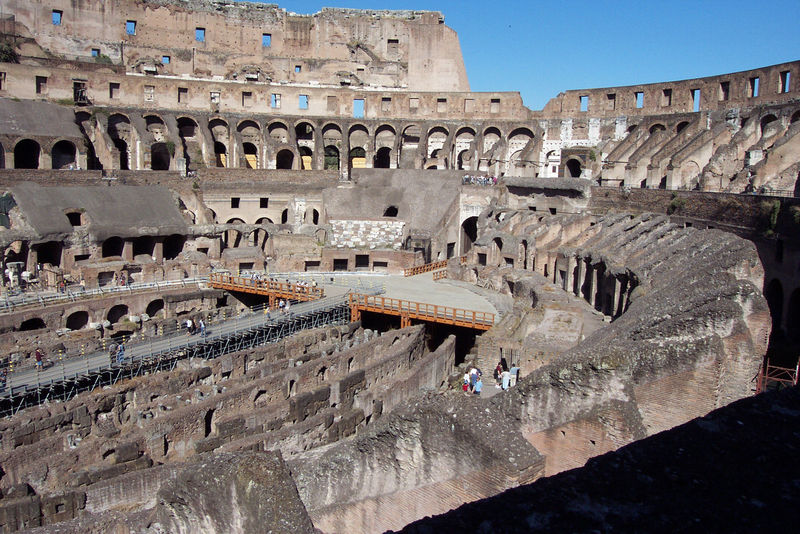
Titel: Kolosseum
Standort: Rom, Kolosseum (EU - I - Latium)
Schlagwörter: himmel, menschen, fenster, weg, architektur, stein, sonne, wege, bühne, theater, mauer, wolkenlos, empore, geländer, logen, foto, bögen, keller, ruine, gerüst, rom, rundbögen, graben, spiele, museum, römisch, bauwerk, baustelle, zerfallen, emporen, tourismus, touristen, amphitheater, gladiatoren, kolosseum, kollosseum, ausgrabung, kolloseum